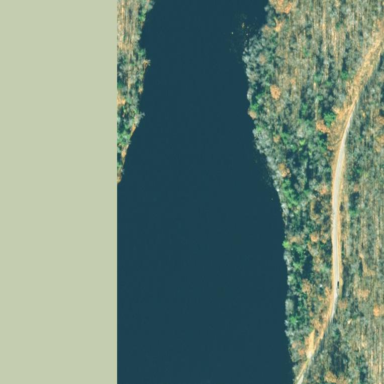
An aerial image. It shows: Beautiful lake surrounded by nature.